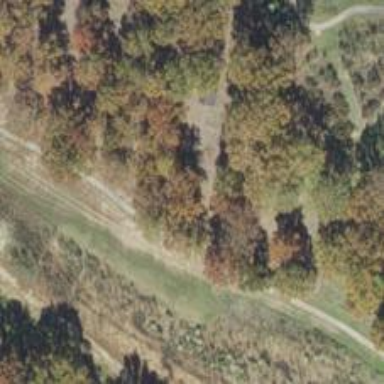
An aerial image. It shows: Disc golf hole.